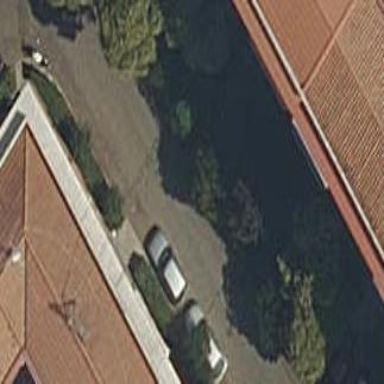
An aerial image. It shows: Garden with kerb border.